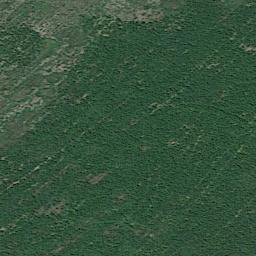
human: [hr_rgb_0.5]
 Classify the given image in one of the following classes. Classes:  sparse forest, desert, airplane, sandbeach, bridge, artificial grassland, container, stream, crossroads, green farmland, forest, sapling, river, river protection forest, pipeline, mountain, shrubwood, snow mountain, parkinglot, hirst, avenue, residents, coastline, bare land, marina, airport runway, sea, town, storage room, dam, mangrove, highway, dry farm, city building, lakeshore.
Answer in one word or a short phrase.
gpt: artificial grassland